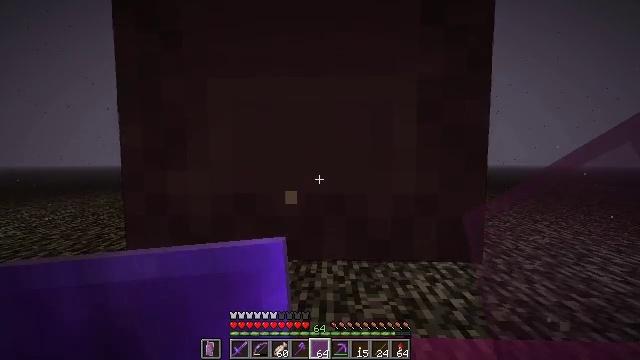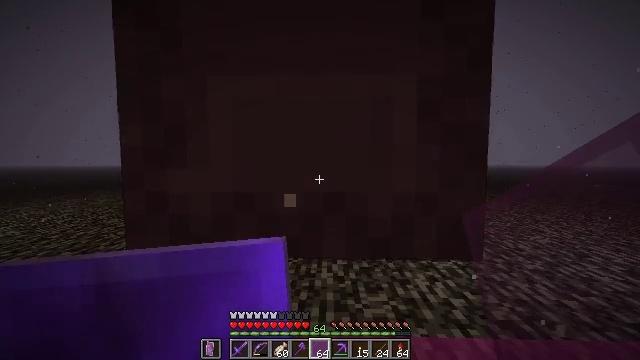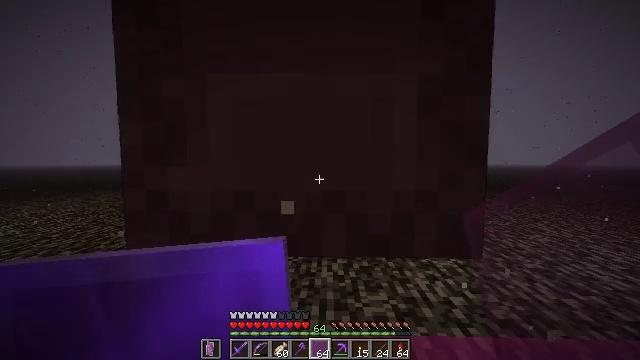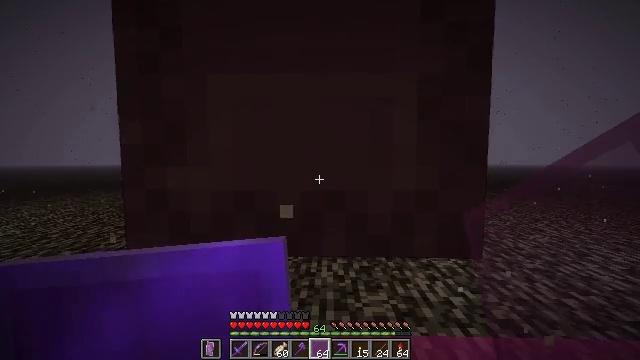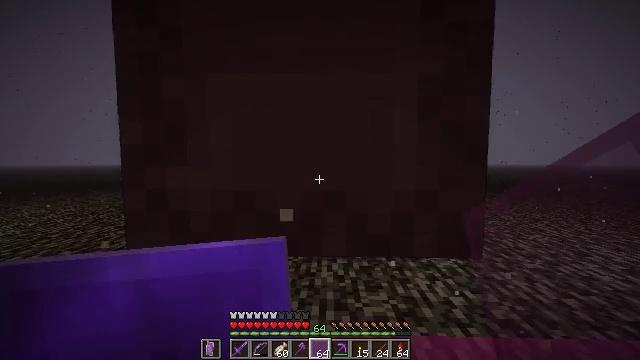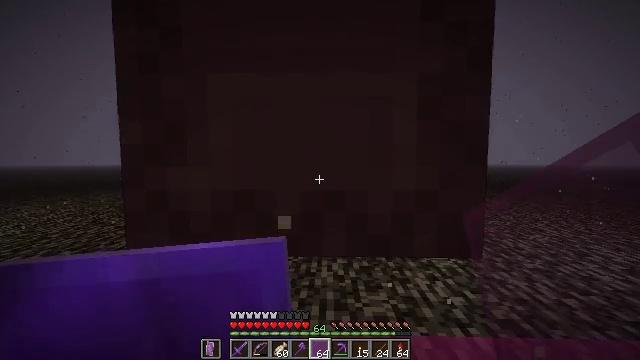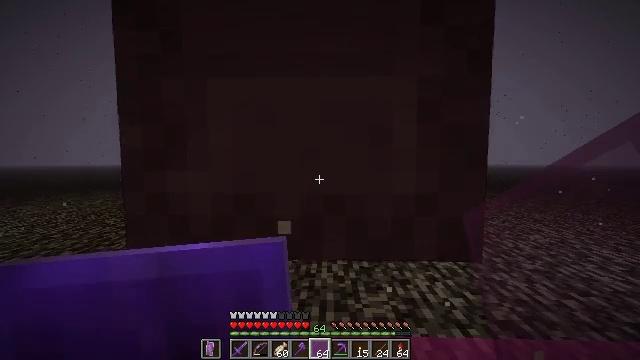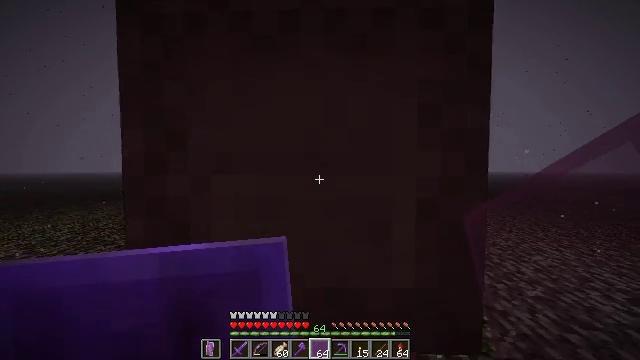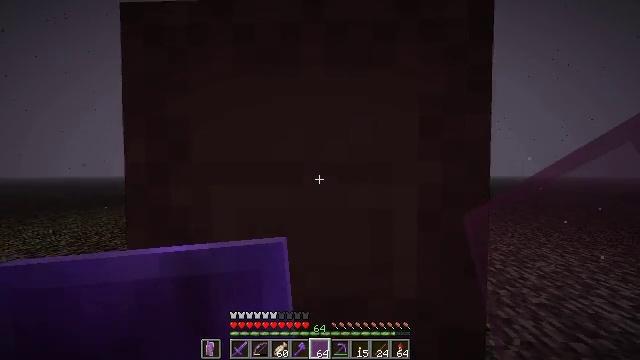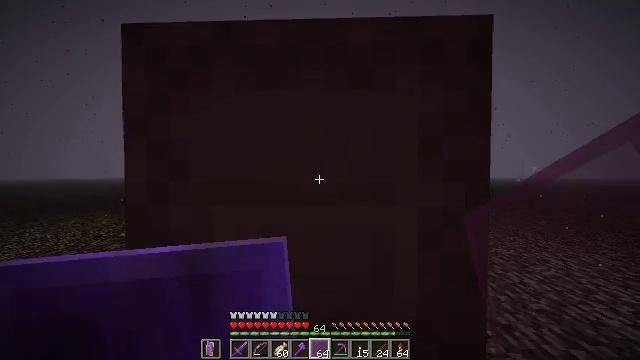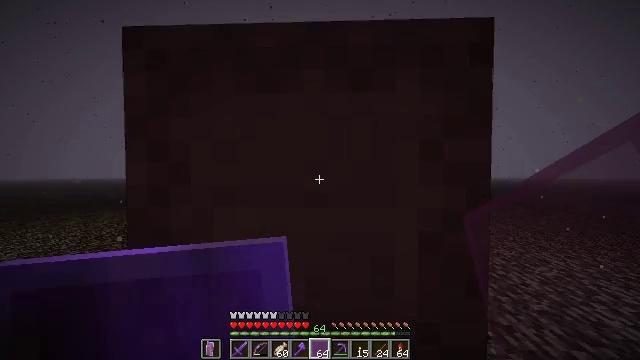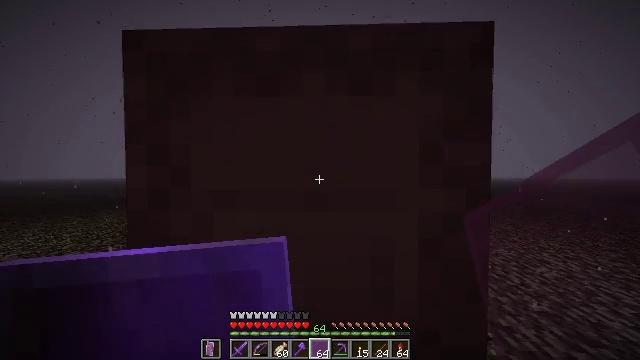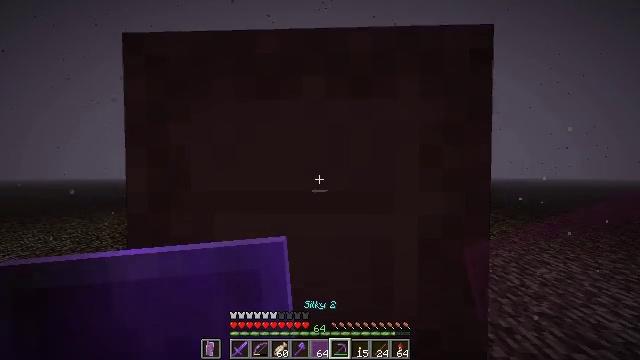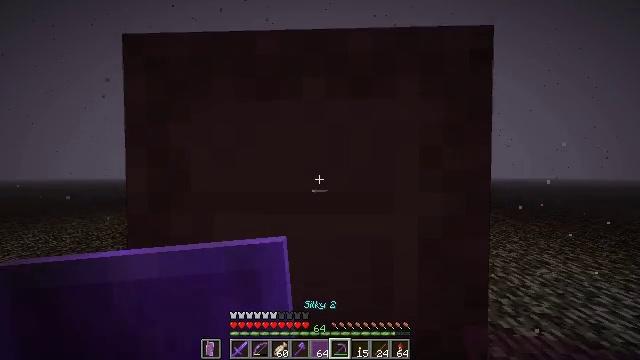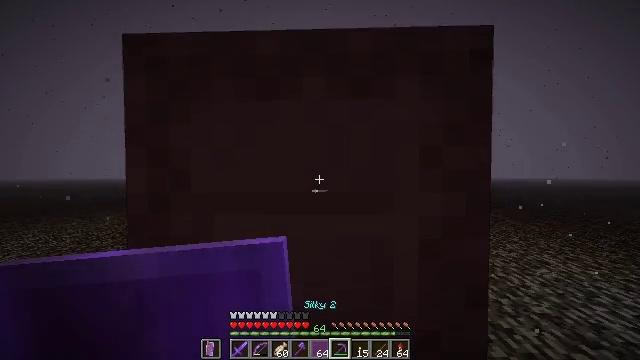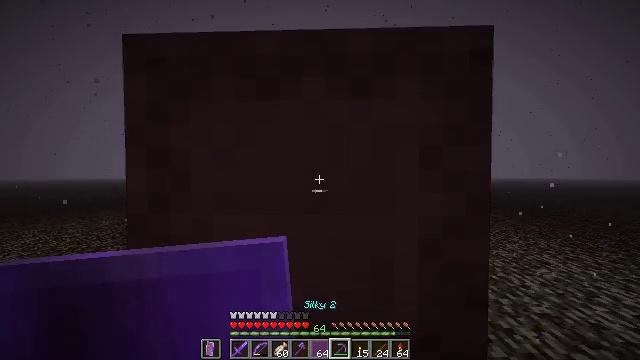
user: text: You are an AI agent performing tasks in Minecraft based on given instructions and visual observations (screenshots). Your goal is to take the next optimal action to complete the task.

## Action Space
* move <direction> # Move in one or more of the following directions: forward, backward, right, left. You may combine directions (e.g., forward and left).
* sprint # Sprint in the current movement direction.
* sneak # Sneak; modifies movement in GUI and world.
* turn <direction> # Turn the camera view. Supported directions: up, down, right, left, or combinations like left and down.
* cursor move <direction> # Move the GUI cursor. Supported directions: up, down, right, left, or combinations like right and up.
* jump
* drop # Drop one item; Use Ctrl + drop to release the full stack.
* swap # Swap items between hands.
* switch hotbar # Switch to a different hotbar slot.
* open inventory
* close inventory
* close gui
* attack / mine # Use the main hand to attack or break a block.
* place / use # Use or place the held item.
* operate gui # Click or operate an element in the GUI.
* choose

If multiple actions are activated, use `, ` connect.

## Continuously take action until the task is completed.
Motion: motion action
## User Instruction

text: Attack the shulker box to pick it up.
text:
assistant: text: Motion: sneak
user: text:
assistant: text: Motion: sneak
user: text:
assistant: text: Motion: sneak
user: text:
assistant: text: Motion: sneak
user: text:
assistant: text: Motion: no_op
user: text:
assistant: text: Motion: no_op
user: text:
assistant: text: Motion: turn up
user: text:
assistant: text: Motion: no_op
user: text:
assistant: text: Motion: no_op
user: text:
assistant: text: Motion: no_op
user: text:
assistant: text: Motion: no_op
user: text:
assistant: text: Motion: no_op
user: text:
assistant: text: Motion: no_op
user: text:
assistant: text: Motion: no_op
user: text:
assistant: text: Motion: no_op
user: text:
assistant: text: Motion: no_op
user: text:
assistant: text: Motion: no_op
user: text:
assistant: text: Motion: move forward
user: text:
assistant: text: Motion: move forward, attack / mine
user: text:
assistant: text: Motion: attack / mine
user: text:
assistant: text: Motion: attack / mine
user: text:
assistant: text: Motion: attack / mine
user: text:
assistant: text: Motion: attack / mine
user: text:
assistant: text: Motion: attack / mine
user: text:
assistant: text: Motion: attack / mine
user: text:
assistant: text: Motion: move forward, attack / mine
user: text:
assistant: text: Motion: attack / mine